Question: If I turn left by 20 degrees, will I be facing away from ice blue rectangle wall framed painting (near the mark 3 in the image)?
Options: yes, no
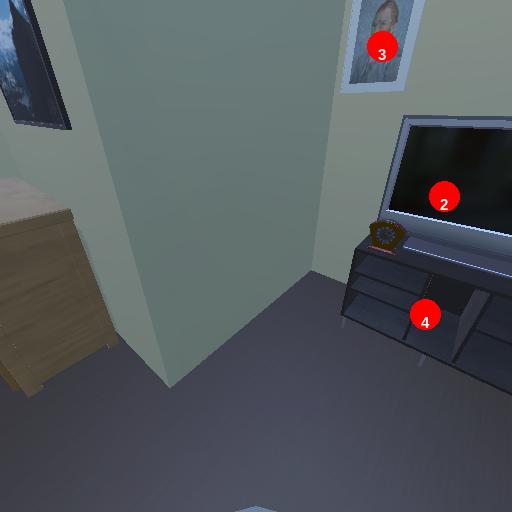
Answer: yes